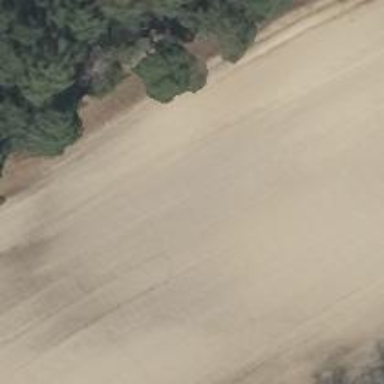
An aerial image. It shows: Sandy track road.